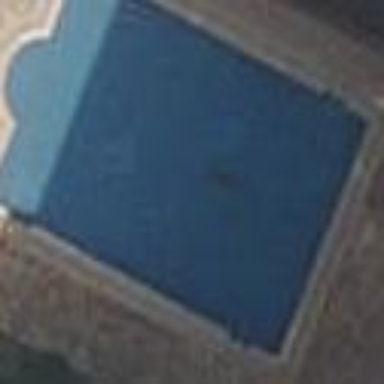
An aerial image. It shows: Swimming pool located in leisure land.